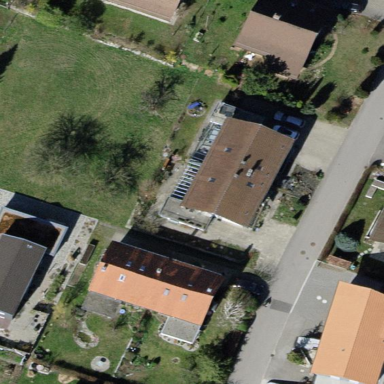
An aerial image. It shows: Semidetached house with gabled roof.